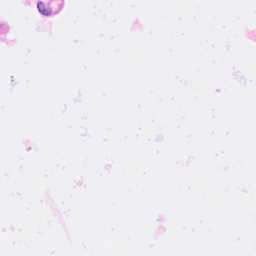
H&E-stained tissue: Breast